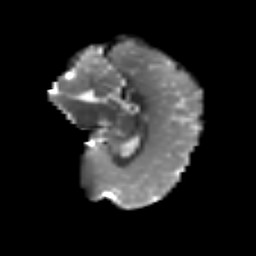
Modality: T2w
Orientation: sagittal
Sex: female
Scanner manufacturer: siemens
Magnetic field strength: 3 T
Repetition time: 5 s
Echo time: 0.071 s